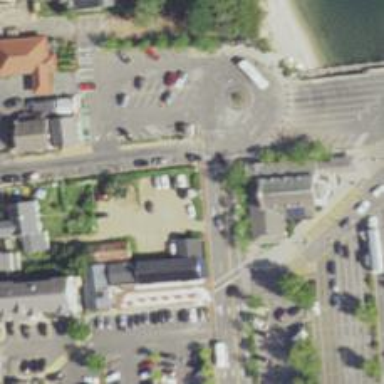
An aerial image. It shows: Car rental facility.